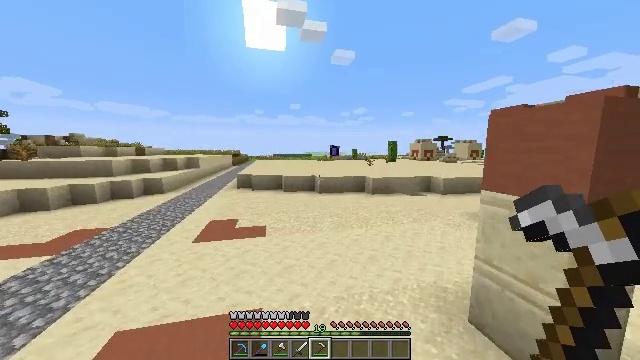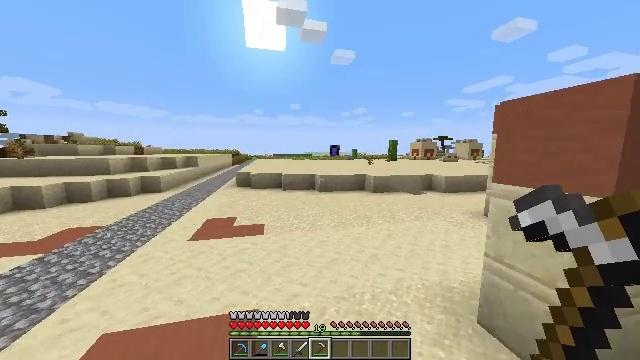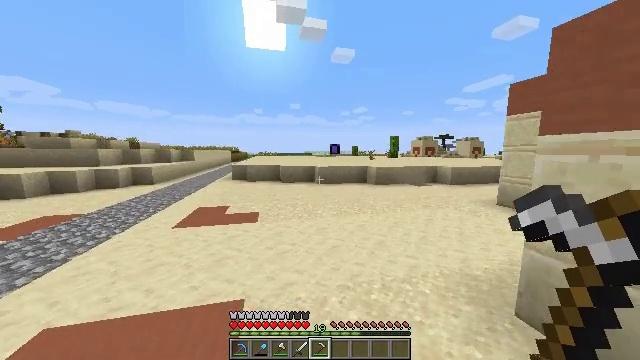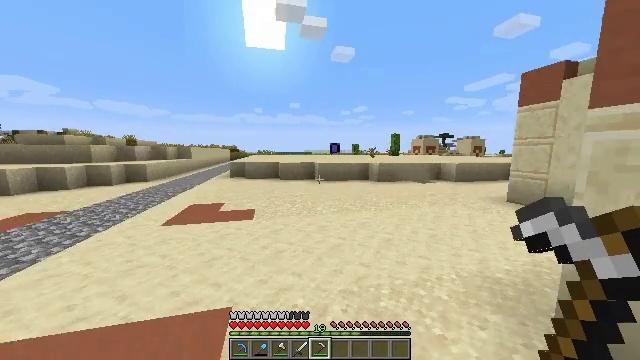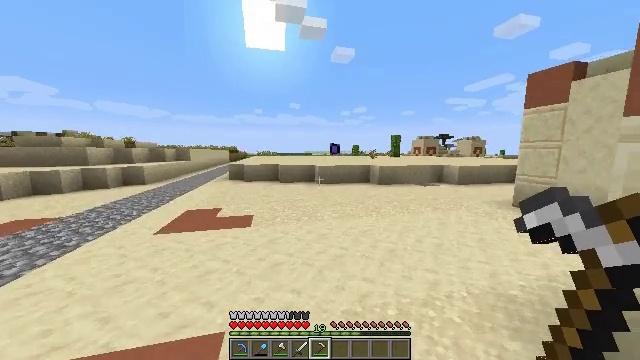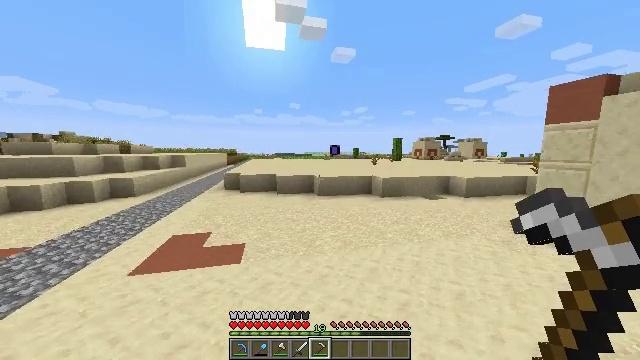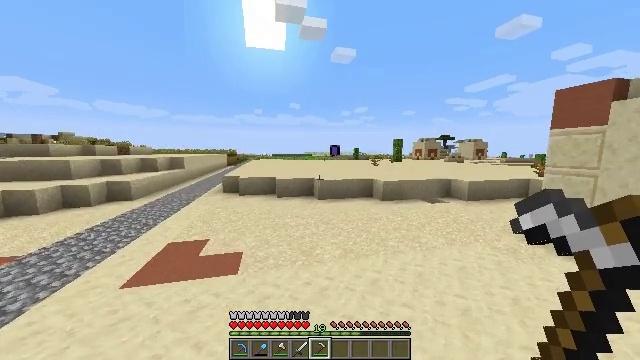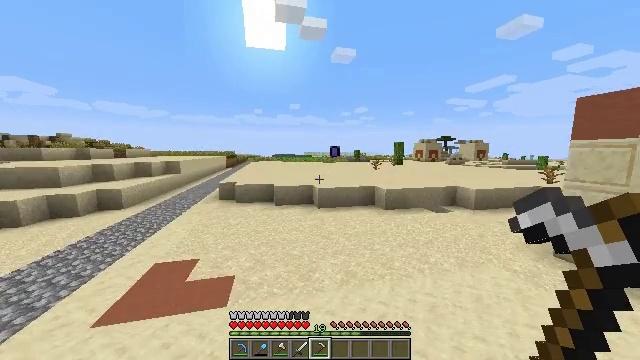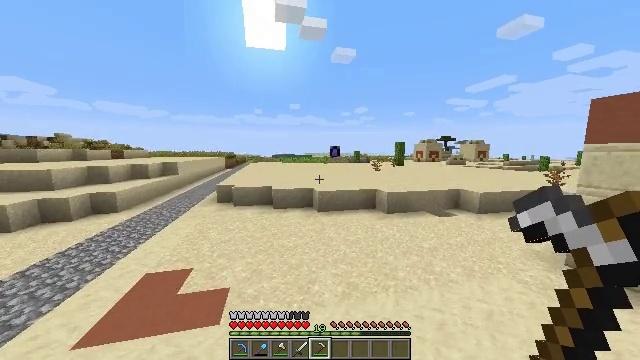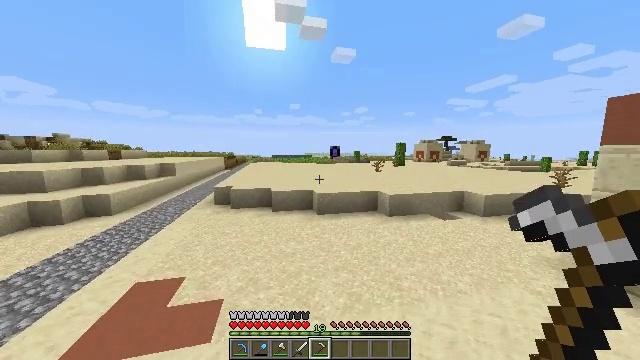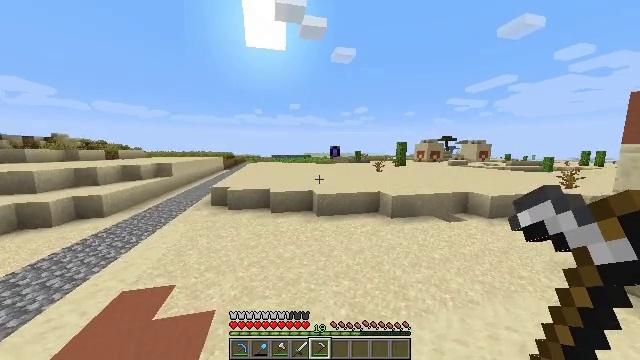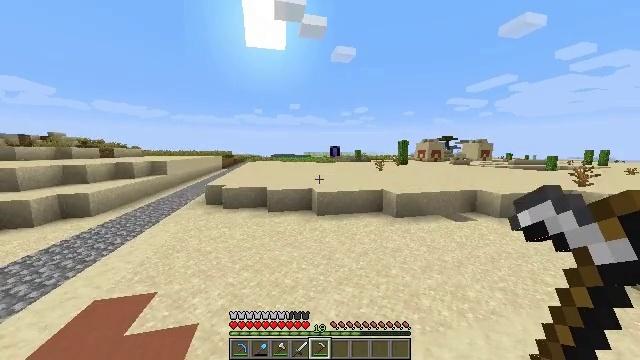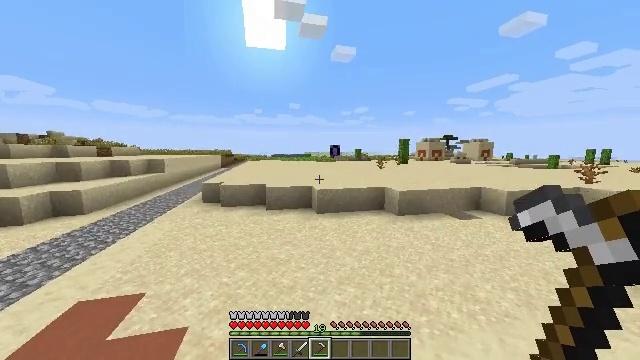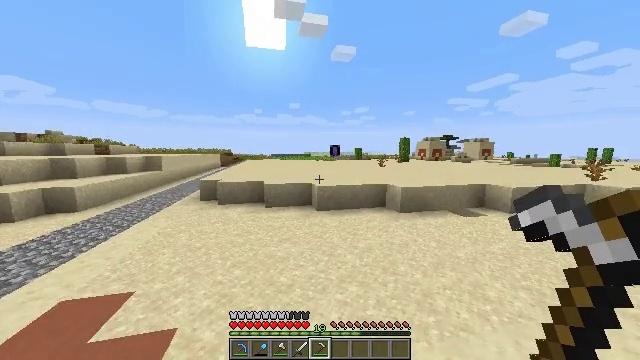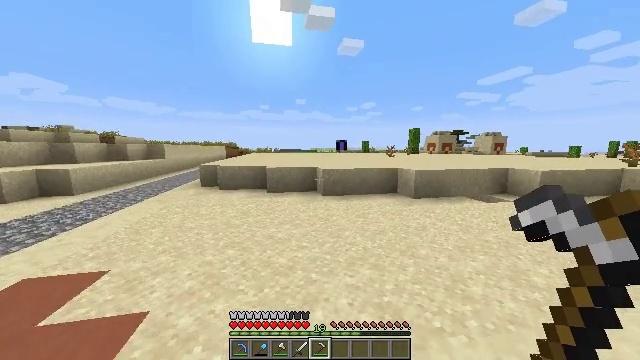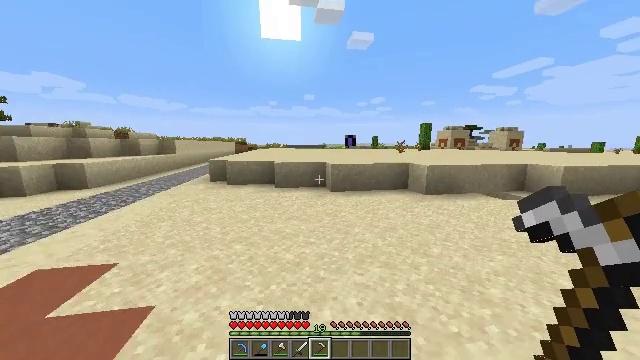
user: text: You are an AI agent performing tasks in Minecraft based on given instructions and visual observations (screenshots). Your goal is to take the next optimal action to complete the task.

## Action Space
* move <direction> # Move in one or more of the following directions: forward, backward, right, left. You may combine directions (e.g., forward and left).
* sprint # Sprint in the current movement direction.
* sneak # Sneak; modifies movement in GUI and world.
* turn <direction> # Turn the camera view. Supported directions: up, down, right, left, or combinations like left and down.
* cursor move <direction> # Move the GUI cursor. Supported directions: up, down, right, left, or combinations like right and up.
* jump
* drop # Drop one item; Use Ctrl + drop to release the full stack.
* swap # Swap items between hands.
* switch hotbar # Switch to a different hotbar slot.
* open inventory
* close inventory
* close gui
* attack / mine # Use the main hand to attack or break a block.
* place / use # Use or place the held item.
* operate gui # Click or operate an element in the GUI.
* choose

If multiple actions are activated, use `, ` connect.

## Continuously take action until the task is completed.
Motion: motion action
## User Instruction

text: Remove the acacia wall sign with a hit.
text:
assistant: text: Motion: move forward, sprint, jump
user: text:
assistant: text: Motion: move forward, sprint, jump
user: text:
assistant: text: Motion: move forward, sprint, jump
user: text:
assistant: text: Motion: move forward, sprint, jump
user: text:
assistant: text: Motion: move forward, sprint, jump
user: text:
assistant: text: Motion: move forward, sprint, jump
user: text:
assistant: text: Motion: move forward, sprint, jump
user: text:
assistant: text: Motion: move forward, sprint, jump
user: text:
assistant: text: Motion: move forward, sprint, jump
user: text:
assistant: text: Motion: move forward, sprint, jump
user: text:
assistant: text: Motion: move forward, sprint, jump
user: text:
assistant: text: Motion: move forward, sprint, jump
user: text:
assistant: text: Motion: move forward, sprint, jump
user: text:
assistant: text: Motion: move forward, sprint, turn left, jump
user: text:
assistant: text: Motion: move forward, sprint, turn left and down
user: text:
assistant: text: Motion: move forward, sprint, turn left
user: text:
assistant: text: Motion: move forward, sprint
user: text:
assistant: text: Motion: move forward, sprint
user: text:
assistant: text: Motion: move forward, sprint
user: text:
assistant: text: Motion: move forward, sprint
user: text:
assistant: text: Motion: move forward, sprint
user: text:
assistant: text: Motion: move forward, sprint
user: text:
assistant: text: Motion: move forward, sprint
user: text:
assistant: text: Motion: move forward, sprint
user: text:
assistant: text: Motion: move forward, sprint
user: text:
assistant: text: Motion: move forward, sprint
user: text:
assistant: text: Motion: move forward, sprint
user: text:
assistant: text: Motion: move forward, sprint
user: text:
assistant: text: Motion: move forward, sprint
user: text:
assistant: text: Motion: move forward, sprint